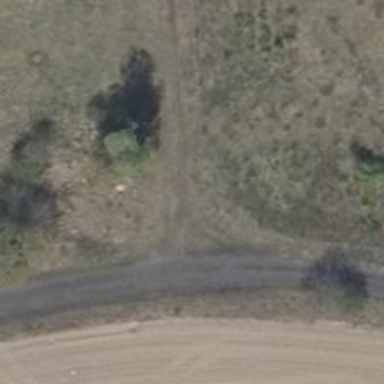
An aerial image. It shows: Track road with grade4 tracktype.